Question: I am trying to put a spinner in my 'Toolbar' like the old ActionBar style navigation and my theme is this
'''
<style name="AppBaseTheme" parent="Theme.AppCompat.Light.NoActionBar">
<item name="colorPrimary">@color/color_primary</item>
<item name="colorPrimaryDark">@color/color_primary_dark</item>
<item name="colorAccent">@color/color_primary</item>
</style>
'''
but my spinner is black while all other icons and overflow menus are white so it looks bad

I tried changing the style of the spinner using this
'''
<style name="ToolbarSpinnerTheme" parent="Theme.AppCompat">
<item name="android:spinnerItemStyle">@style/TextAppearanceSpinnerItem</item>
</style>
<style name="TextAppearanceSpinnerItem">
<item name="android:textColor">#FFFFFF</item>
</style>
'''
this is how my Toolbar is styled
'''
<android.support.v7.widget.Toolbar
android:id="@+id/toolbar"
android:layout_width="match_parent"
android:layout_height="wrap_content"
android:minHeight="?attr/actionBarSize"
android:background="?attr/colorPrimary"
app:theme="@style/ThemeOverlay.AppCompat.Dark.ActionBar"
app:popupTheme="@style/ThemeOverlay.AppCompat.Light">
<Spinner
android:layout_width="wrap_content"
android:layout_height="wrap_content"
android:id="@+id/modes"
android:minWidth="150dp"
android:gravity="bottom"
style="@style/ToolbarSpinnerTheme"/>
</android.support.v7.widget.Toolbar>
final Spinner mode = (Spinner)findViewById(R.id.modes);
SpinnerAdapter mSpinner = ArrayAdapter.createFromResource(this, R.array.action_bar_spinner, android.R.layout.simple_spinner_dropdown_item);
mode.setAdapter(mSpinner);
'''
but it always stays black. How can I change the spinner arrow and text to white while still keeping the same theme for the dropdown style as you would get with the 'Light' theme?
The only way I got the arrow to turn white is to add the spinner programatically and not in xml so it looks something like this
'''
final ArrayAdapter spinnerAdapter = ArrayAdapter.createFromResource(getSupportActionBar().getThemedContext(),
R.array.main_navigation_list, R.layout.spinner_text);
spinnerAdapter.setDropDownViewResource(R.layout.spinner_dropdown_item);
mNavigationTags = getResources().getStringArray(R.array.main_navigation_list);
mNavigationSpinner = new Spinner(getSupportActionBar().getThemedContext());
mNavigationSpinner.setAdapter(spinnerAdapter);
mNavigationSpinner.setOnItemSelectedListener(this);
mToolbar.addView(mNavigationSpinner)
'''
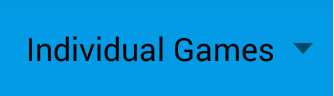
Answer: When you create the arrayadapter you should do getApplicationContext instead of this:
'''
SpinnerAdapter mSpinner = ArrayAdapter.createFromResource(getApplicationContext(), R.array. action_bar_spinner, android.R.layout.simple_spinner_dropdown_item);
'''
Make a new layout file:
'''
<CheckedTextView xmlns:android="http://schemas.android.com/apk/res/android"
android:id="@android:id/text1"
style="?android:attr/spinnerDropDownItemStyle"
android:singleLine="true"
android:layout_width="match_parent"
android:layout_height="?android:attr/listPreferredItemHeight"
android:ellipsize="marquee"
android:textColor="#000000"/>
'''
Then change your code to this:
'''
ArrayAdapter mAdapter = ArrayAdapter.createFromResource(getApplicationContext(), R.array. action_bar_spinner, android.R.layout.simple_spinner_dropdown_item);
mAdapter.setDropDownViewResource(R.layout.spinner_dropdown_item);
mode.setAdapter(mAdapter);
'''
---
Have you tried putting the spinner in the xml file like this:
'''
<android.support.v7.widget.Toolbar
android:id="@+id/toolbar"
android:layout_height="?attr/actionBarSize"
android:layout_width="match_parent"
android:background="?attr/colorPrimary">
<Spinner
android:id="@+id/spinner_nav"
android:layout_width="wrap_content"
android:layout_height="wrap_content" />
</android.support.v7.widget.Toolbar>
'''
And also disable the title like this:
'''
Toolbar toolbar = findViewById(R.id.toolbar);
setSupportActionBar(toolbar);
getSupportActionBar().setDisplayShowTitleEnabled(false);
'''
Answer is from Chris Banes: <URL>